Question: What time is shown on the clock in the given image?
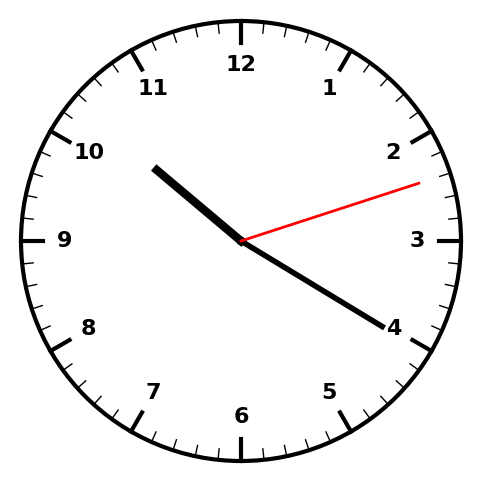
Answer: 10:20:12